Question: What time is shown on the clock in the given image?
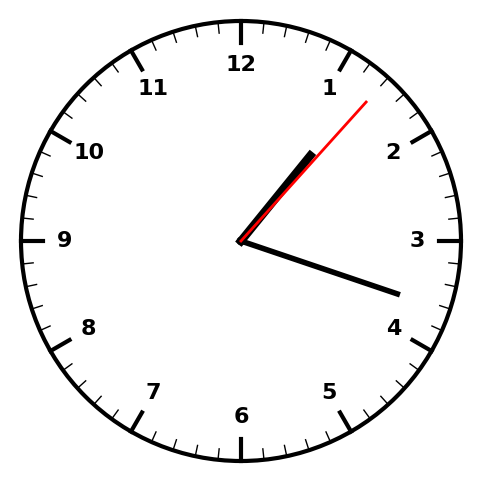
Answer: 01:18:07